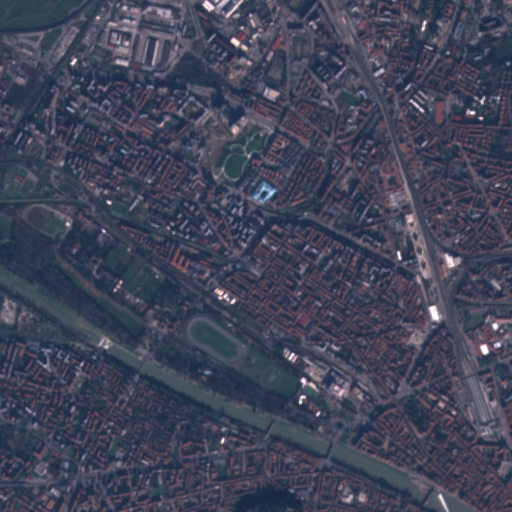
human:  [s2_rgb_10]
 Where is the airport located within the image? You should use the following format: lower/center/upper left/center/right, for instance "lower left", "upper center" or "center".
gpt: The airport is located in the upper left of the image.
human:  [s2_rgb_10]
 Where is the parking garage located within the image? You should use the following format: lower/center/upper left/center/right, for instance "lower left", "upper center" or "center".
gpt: The parking garage is located in the upper center of the image.
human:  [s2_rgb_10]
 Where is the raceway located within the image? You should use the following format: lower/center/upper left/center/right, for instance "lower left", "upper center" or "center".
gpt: The raceway is located in the upper center of the image.
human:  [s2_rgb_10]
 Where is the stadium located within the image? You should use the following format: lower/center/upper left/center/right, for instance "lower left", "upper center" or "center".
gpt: The stadium is located in the lower center of the image.
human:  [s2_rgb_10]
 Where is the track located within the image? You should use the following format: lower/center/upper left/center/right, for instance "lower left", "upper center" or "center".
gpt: The track is located in the lower center of the image.
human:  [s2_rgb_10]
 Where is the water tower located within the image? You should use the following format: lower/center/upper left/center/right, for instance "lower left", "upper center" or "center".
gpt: The water tower is located in the upper center of the image.
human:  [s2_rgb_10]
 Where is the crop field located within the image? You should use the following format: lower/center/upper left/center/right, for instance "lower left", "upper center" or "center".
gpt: There is no crop field in the image.